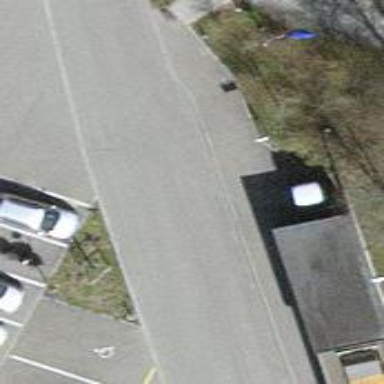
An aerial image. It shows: Parking space designated for disabled individuals.